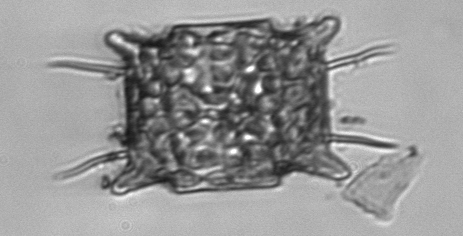
Label: Odontella